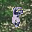
Label: 8